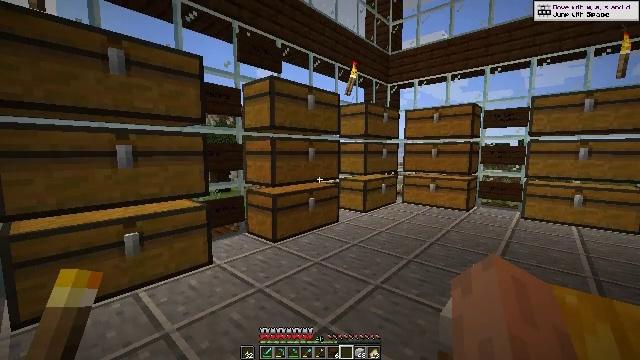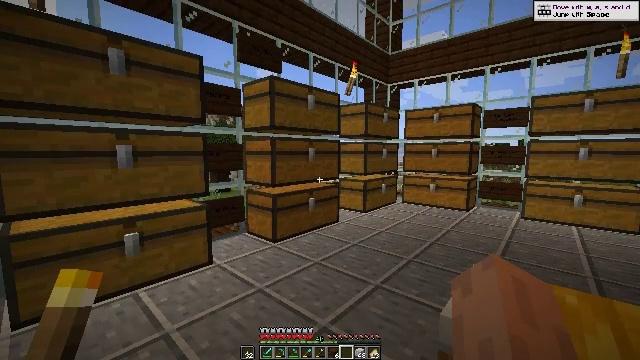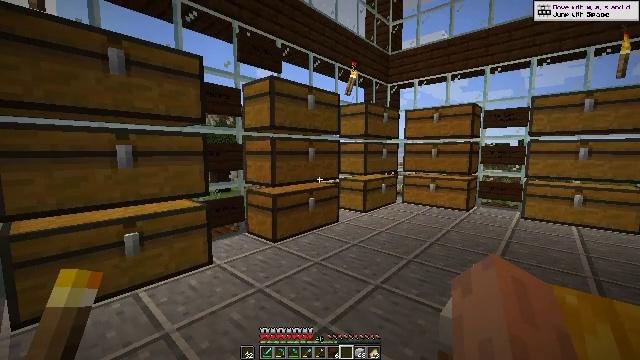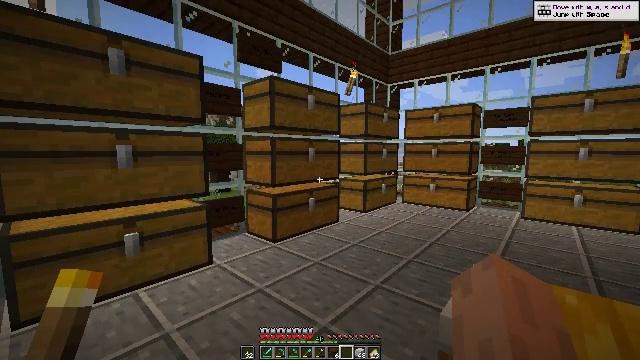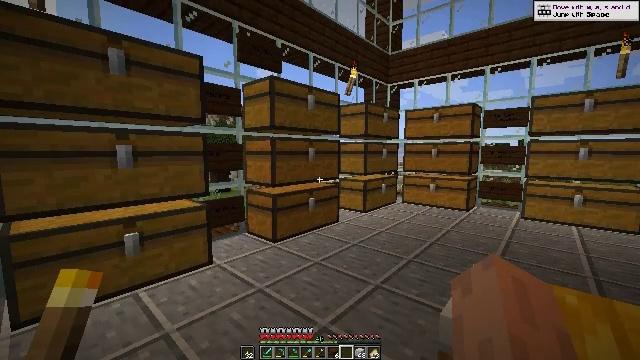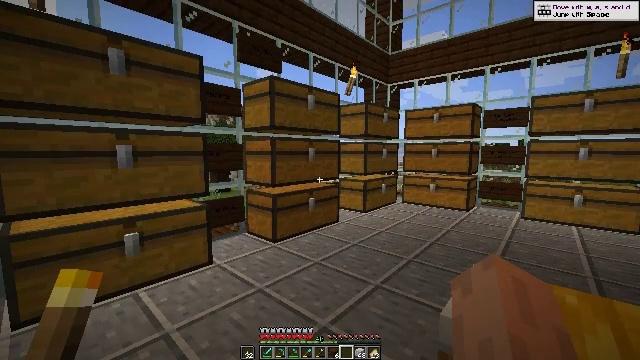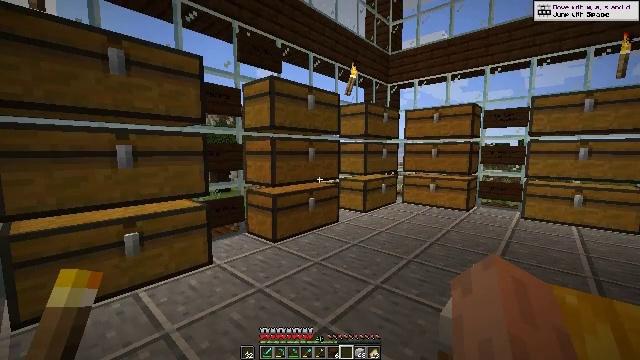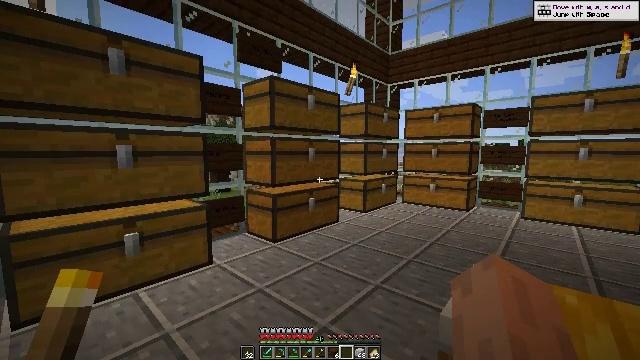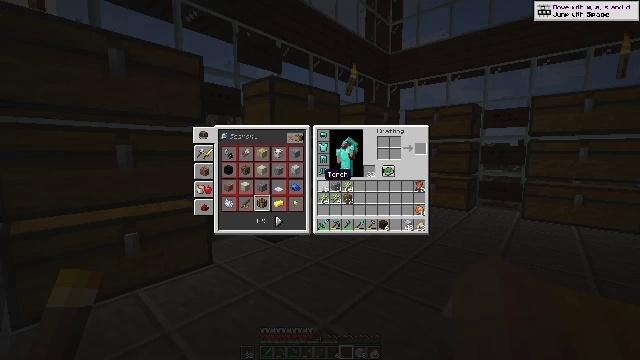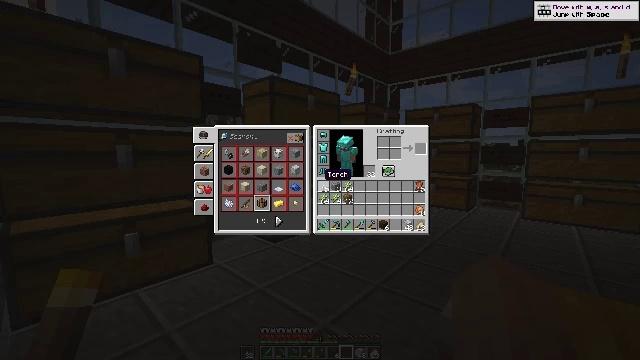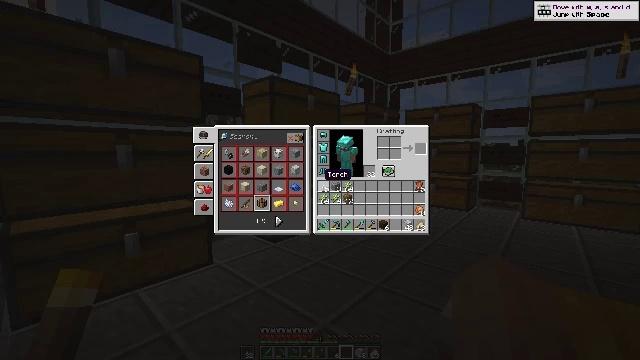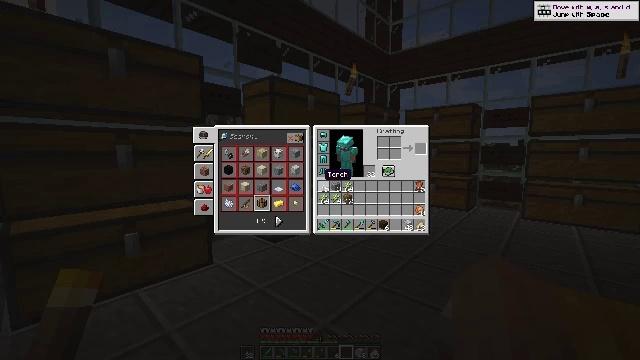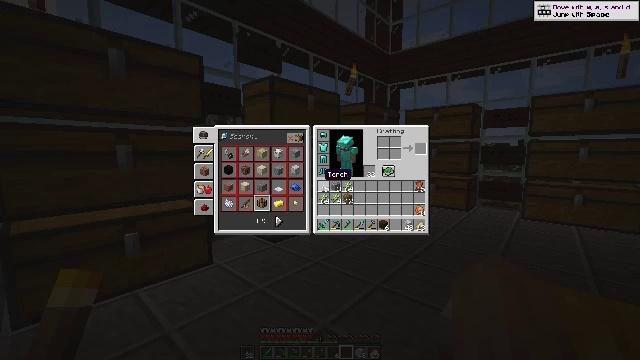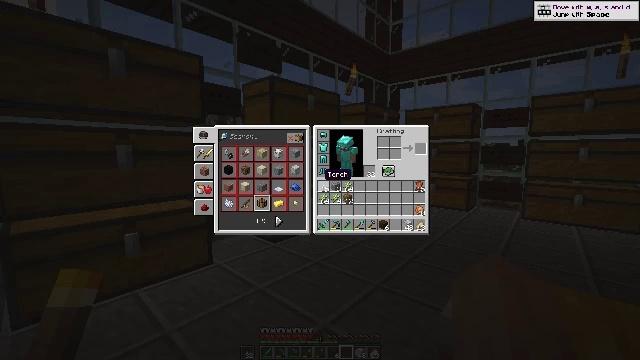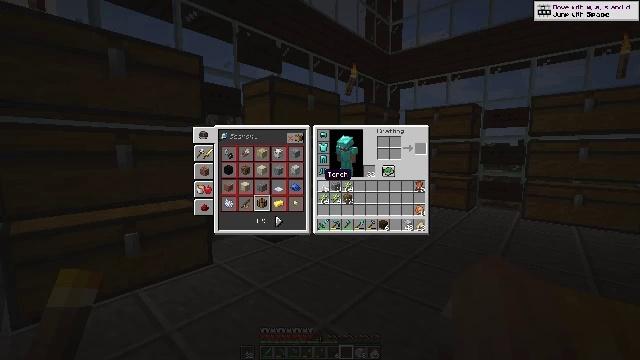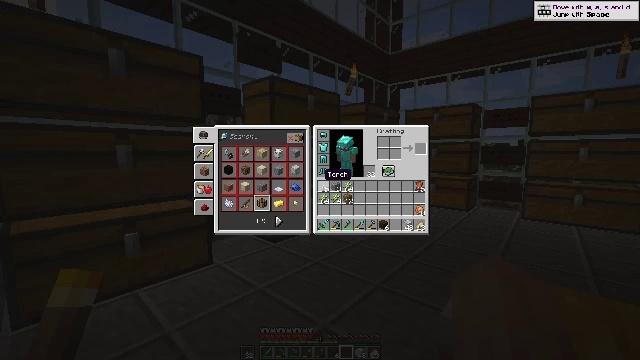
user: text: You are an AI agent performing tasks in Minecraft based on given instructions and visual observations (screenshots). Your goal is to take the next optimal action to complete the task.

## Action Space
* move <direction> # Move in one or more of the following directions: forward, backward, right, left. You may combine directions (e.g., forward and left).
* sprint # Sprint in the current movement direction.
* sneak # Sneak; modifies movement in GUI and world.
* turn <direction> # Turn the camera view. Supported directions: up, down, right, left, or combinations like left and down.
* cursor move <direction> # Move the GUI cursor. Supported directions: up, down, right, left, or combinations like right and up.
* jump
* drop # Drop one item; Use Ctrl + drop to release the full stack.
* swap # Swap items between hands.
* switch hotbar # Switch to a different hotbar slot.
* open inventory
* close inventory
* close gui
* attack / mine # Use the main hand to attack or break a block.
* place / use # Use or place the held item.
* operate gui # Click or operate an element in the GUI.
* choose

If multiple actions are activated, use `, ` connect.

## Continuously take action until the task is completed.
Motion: motion action
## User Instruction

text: Collect dark oak log for building.
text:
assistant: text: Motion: no_op
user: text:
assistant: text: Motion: no_op
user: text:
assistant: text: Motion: no_op
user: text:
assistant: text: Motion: no_op
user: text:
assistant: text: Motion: no_op
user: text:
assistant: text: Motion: no_op
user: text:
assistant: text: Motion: no_op
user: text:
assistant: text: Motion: open inventory
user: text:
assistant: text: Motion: open inventory
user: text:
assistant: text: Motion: open inventory
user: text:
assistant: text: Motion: no_op
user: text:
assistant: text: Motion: no_op
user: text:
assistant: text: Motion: no_op
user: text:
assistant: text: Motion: no_op
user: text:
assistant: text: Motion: no_op
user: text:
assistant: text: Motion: no_op
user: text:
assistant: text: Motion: no_op
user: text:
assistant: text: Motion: no_op
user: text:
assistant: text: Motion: no_op
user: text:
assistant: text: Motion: no_op
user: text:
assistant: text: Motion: no_op
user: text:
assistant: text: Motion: no_op
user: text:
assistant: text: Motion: no_op
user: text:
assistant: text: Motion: no_op
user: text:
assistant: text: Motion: no_op
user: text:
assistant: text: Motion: no_op
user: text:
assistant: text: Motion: no_op
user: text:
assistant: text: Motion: no_op
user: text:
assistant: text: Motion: no_op
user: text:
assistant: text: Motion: no_op